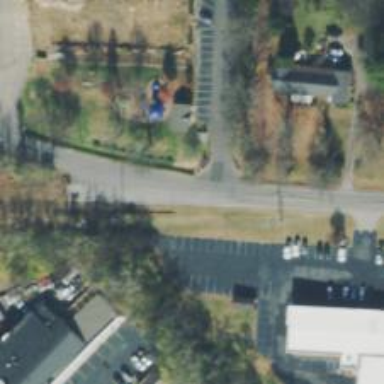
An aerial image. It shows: Asphalt service road.